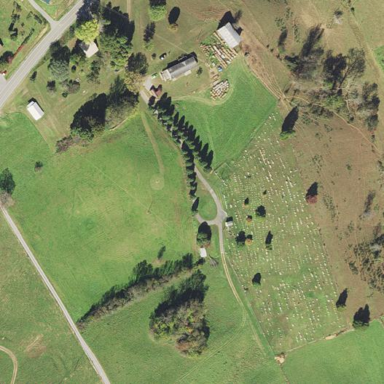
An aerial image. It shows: Grave yard.